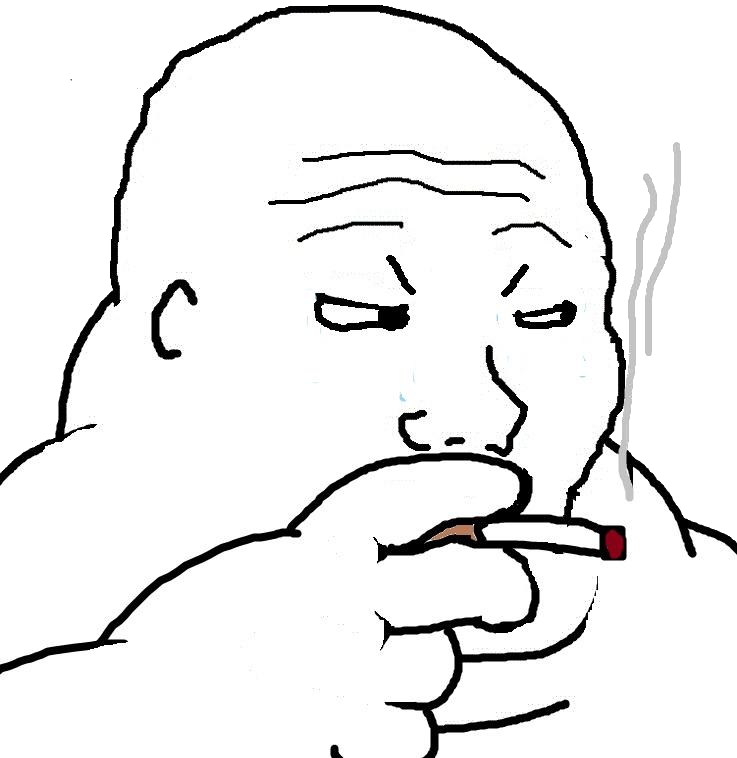
Label: 5_Blobjak